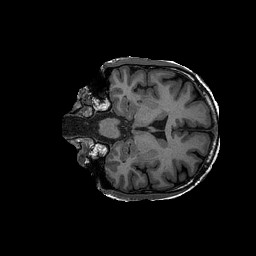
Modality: T1w
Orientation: coronal
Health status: ill
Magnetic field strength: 3 T